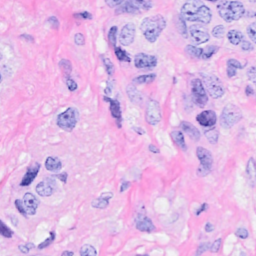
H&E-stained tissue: Breast